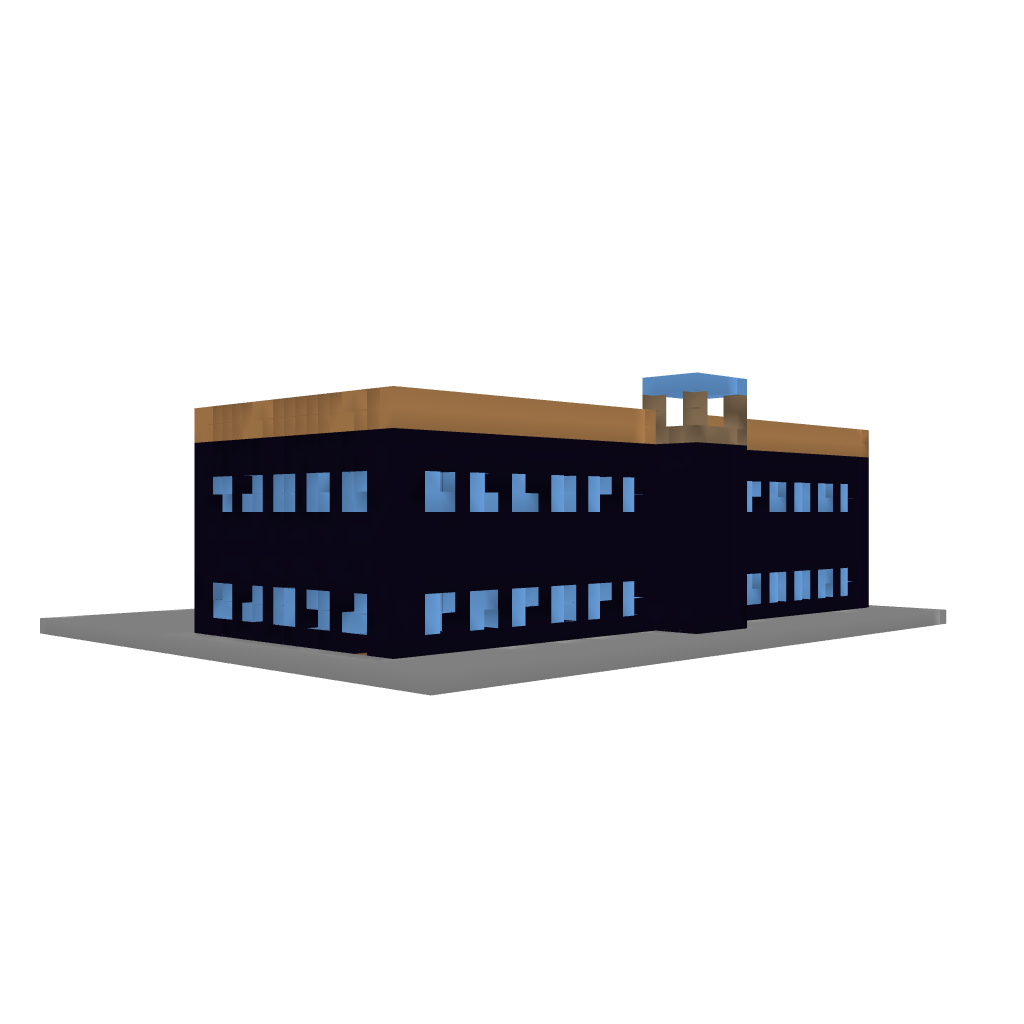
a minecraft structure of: Mansion by Alurra17